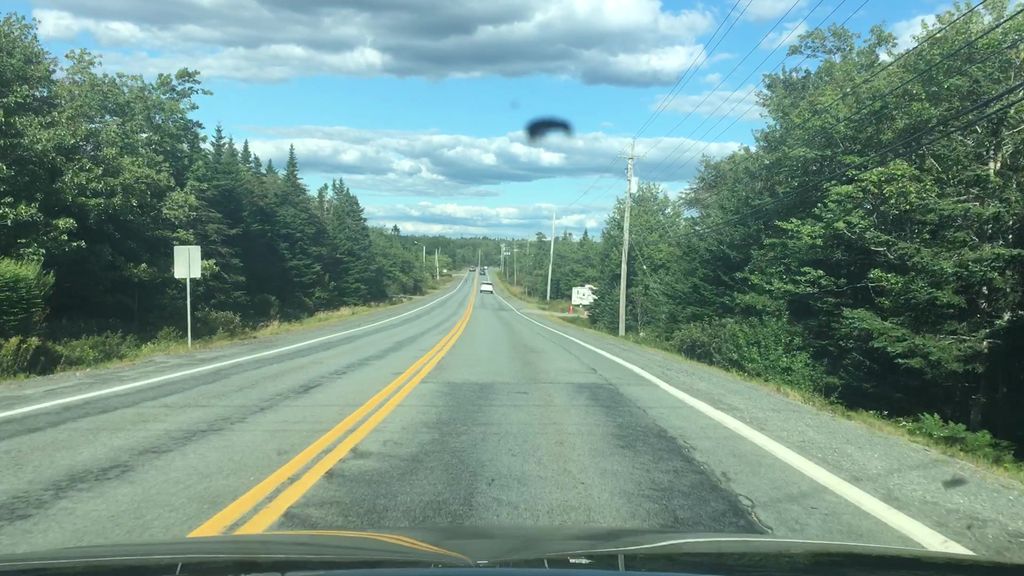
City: halifax